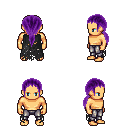
a pixel art fantasy rpg character, male body template, human, tanned skin, black tattered cape, metal pants, purple ponytail hairstyle, four views (front, back, left, right), 2x2 character sprite sheet, small pixel art, hard edges, no anti-aliasing